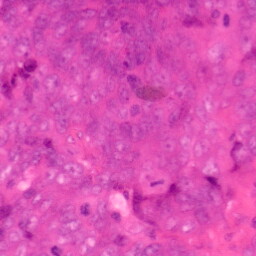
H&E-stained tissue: Colon